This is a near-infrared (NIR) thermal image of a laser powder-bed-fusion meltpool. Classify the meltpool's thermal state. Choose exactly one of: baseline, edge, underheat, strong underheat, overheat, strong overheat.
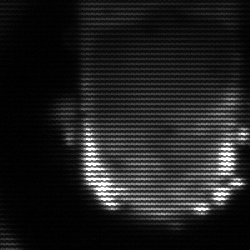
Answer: baseline